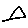
Label: triangle